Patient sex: M
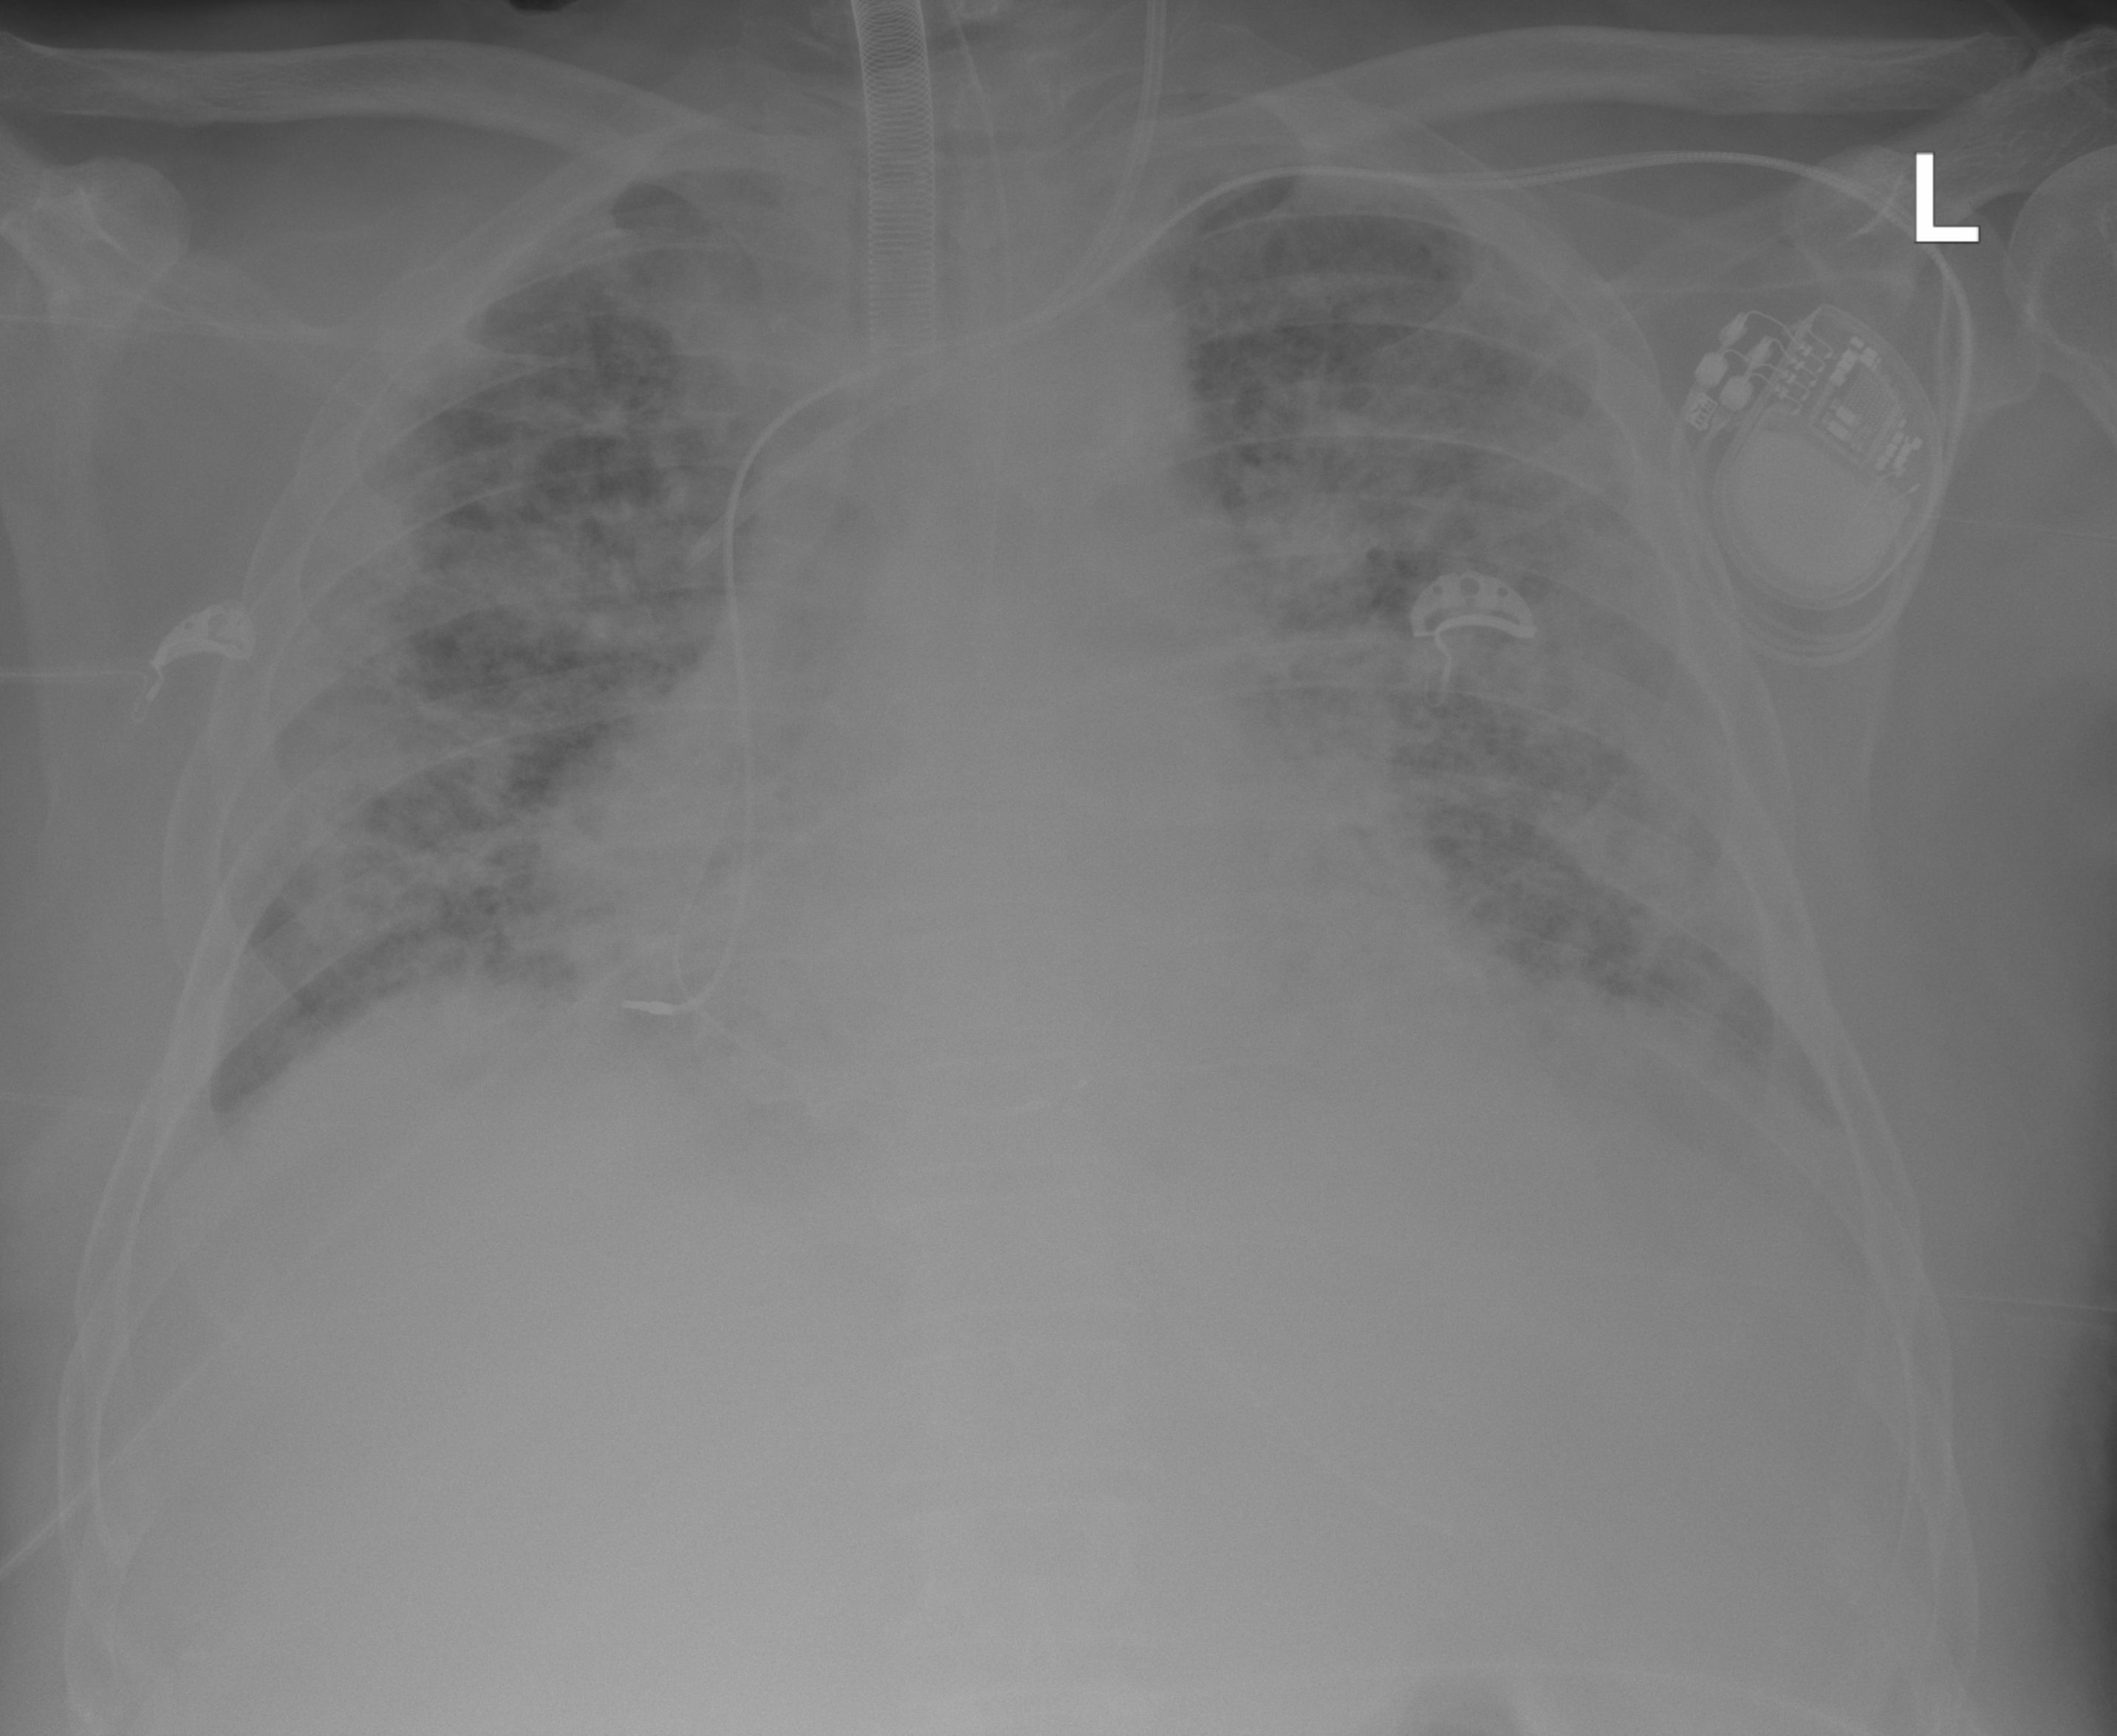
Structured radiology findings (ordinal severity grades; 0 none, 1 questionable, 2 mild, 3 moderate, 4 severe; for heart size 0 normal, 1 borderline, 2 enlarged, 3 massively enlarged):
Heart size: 2
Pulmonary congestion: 0
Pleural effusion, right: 0
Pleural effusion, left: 0
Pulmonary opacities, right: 3
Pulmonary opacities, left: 3
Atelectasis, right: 2
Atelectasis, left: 2